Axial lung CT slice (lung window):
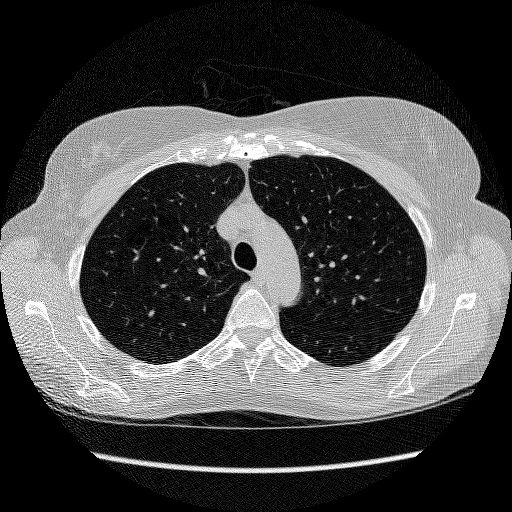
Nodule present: no